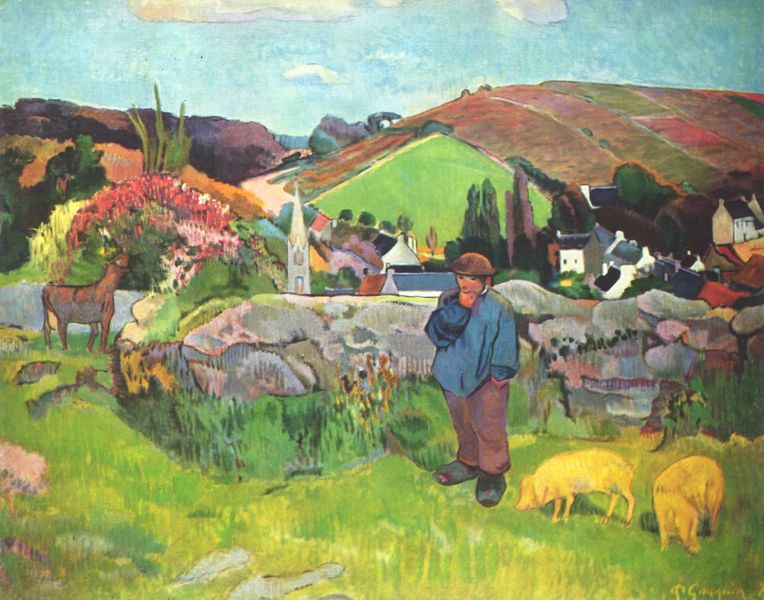
Titel: Bretonische Landschaft mit Schweinehirt
Künstler: Paul Gauguin
Standort: Los Angeles (California)
Institution: Norton Simon Foundation
Schlagwörter: baum, berg, blau, felsen, hand, himmel, mann, schatten, wolken, bäume, cezanne, fluss, gelb, grün, kirchturm, landschaft, stadt, blumen, braun, bunt, grau, hut, licht, schwarz, ölbild, dach, gebäude, gras, haus, rasen, rot, tier, tiere, weg, wiese, wolke, expressionismus, malerei, hemd, hose, jacke, kappe, mütze, wand, falten, mensch, stein, steine, feld, felder, gräser, häuser, hügel, kühe, natur, strauch, weide, busch, grümn, kirche, wiesen, pflanze, pflanzen, rosa, tal, wald, esel, pferd, pferde, turm, farbig, füße, ort, schuhe, berge, fels, gebirge, dorf, dächer, mauer, violett, kuh, schweine, bauernhof, steinmauer, bretagne, spitz, junge, nachdenklich, bauer, gauguin, äcker, schwein, knabe, buch, umriß, paul, kittel, heiter, hirsch, reh, ländlich, gaugin, hügeö, euter, schafe, hirte, schäfer, pullover, ziege, weinberg, paul gauguin, farbenfroh, polychrom, hirt, kirchtum, schweinehirte, viehhirte, überlegt, blaue jacke